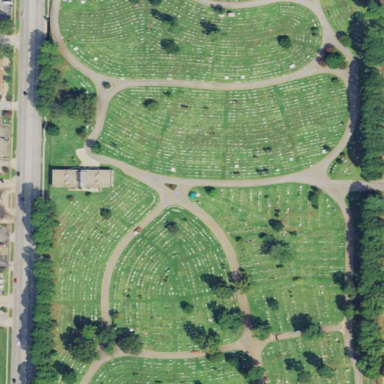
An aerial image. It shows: Cemetery.